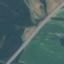
Land use / land cover class: Highway